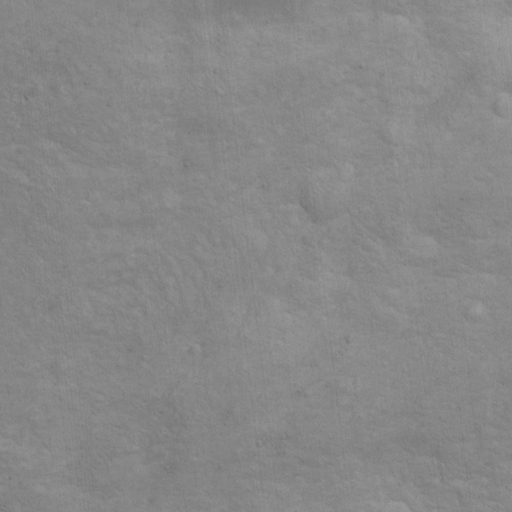
Classes present: Background